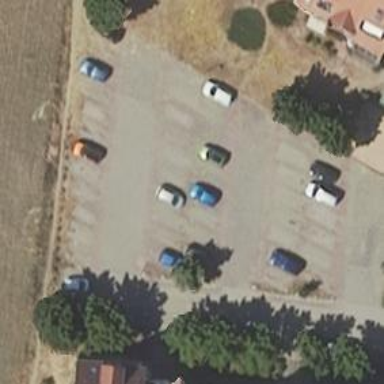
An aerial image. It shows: Parking aisle designated as service road.